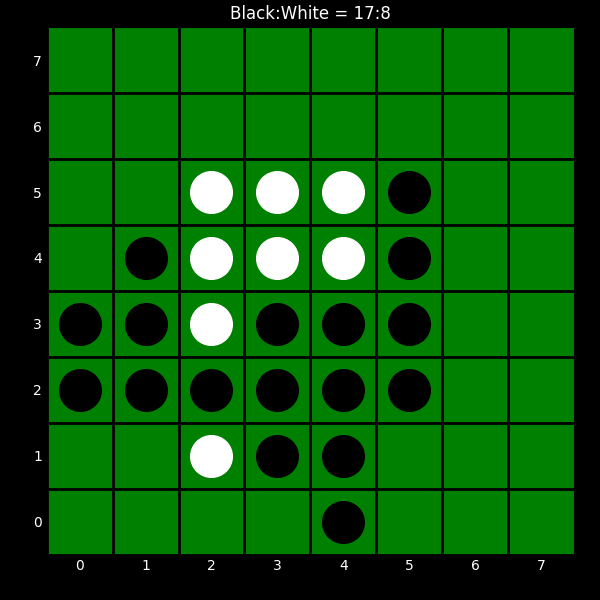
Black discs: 17
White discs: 8